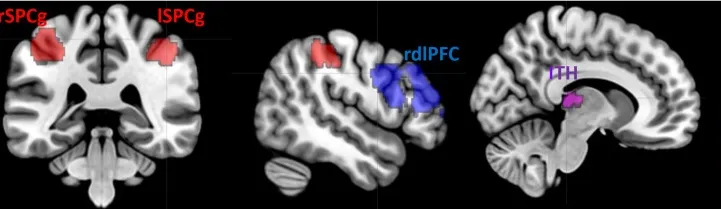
FMRI results. Differences in the neural activation between dance movements vs. daily movements. Statistical maps are displayed on a standard T1 template. lTH, left thalamus; rSPCg, right superior precentral gyrus; lSPCg, left superior precentral gyrus; rdlPFC, right dorsolateral prefrontal cortex.
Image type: radiology (ct)